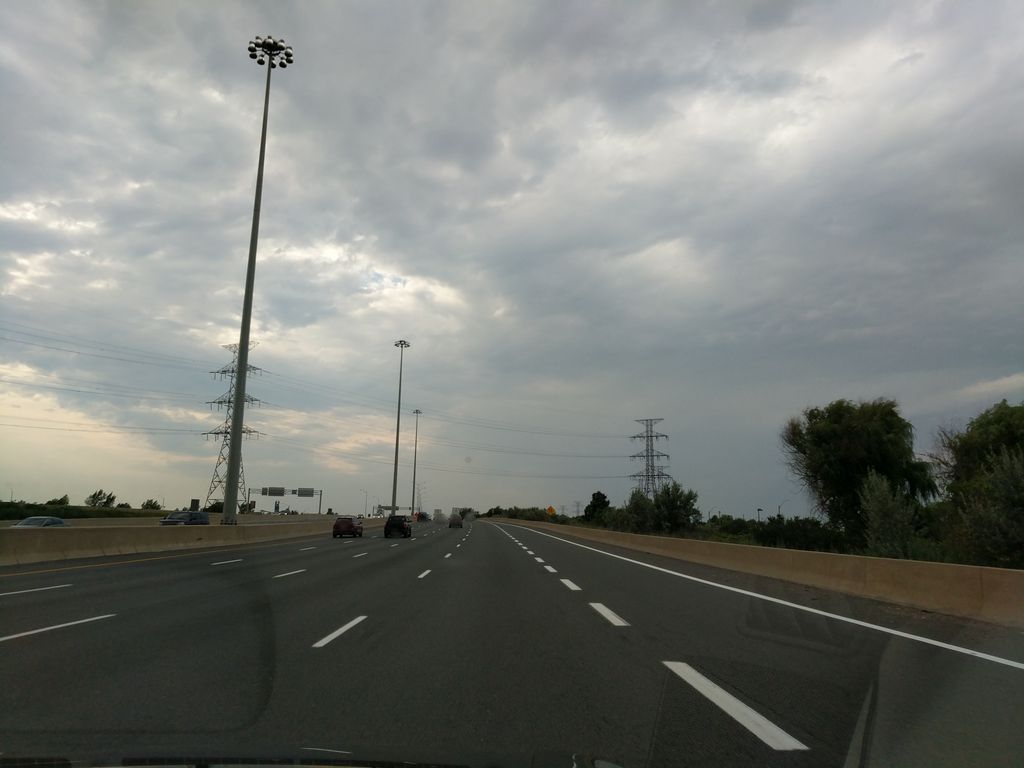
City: hamilton